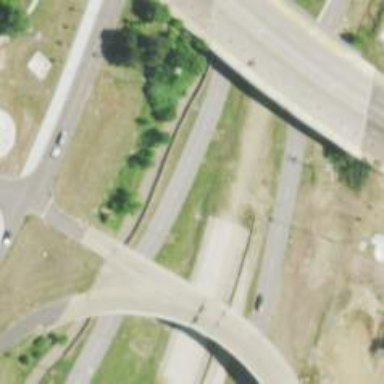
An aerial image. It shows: Trunk highway with expressway features.